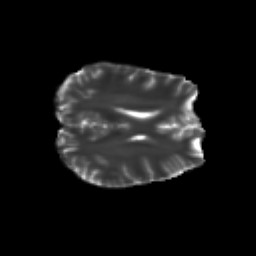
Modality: T2w
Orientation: axial
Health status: healthy
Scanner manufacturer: siemens
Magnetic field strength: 3 T
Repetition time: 10 s
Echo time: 0.092 s